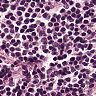
Metastatic tissue present: no